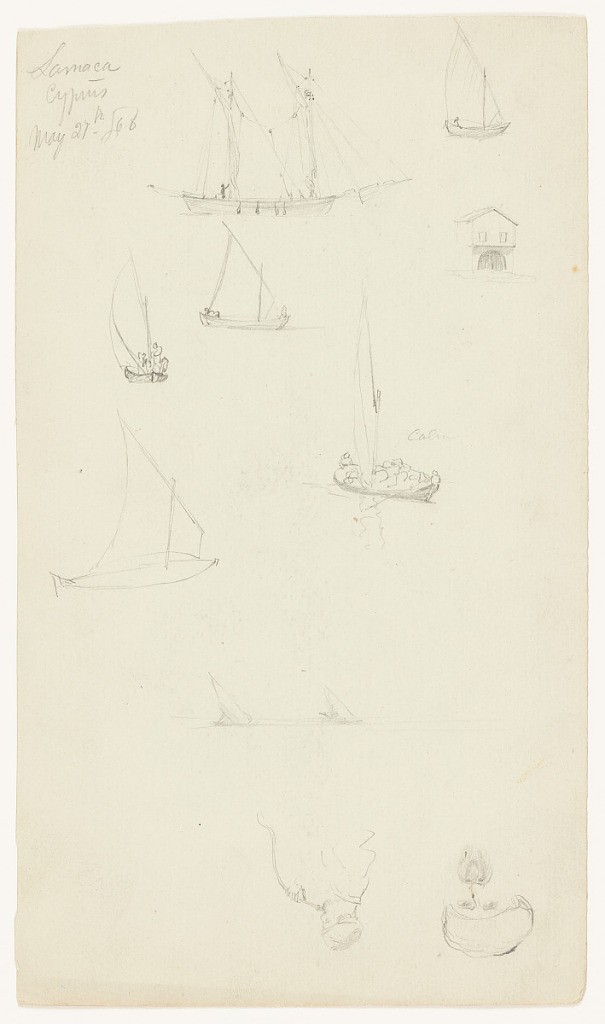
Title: Mixed Sketches, Larnaca, Cyprus
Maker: Frederic Edwin Church, American, 1826–1900
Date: May 27, 1868
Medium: Graphite on gray-green wove paper; verso: graphite
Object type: Drawing
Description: Mixed sketches around Larnaca, Cyprus, showing views of sailboats, a building, and a man smoking hookah. Throughout the middle and upper portions, eight sailboats are variously rendered obliquely and in profile. At upper right, an oblique view of a house or other building is shown. At lower right and oppositely oriented, the head and face of a man smoking hookah are included.

Verso: Botanical sketch of an oleander bush in Beirut, loosely rendered. At center, the bush's leaf- and bud-laden branches radiate out from a central point. A detail of a branch with flower buds is shown at lower right.